Question: So basically I want to create a dialog box that pops up automatically when I open the workbook "Summary.xlsm".
Through this dialog box I want to be able to select a directory pathway for an excel file (.xls).
Then once I submit the dialog box, I want the macro to automatically take "Sheet1" from the selected source and put it into the workbooks as Sheet "A". (I don't care whether this process involves the sheet being renamed to "A" before/after input or whether all the data from Sheet1 is copied into sheet "A" in the target workbook)
Ideally I would like to have a dialog box where I can type in a product type on the left (i.e. "A","B", etc...) and then choose the directory path on the left (i.e. "C:\Users....) with the option of adding additional rows if I get more product types.

I just started teaching myself vbs and I'm on my 3rd day of ever using it so any help would be appreciated. Even bits and pieces of help such as how to create a dialog box to transfer sheets would be beneficial.
What I described is my ideal but more basic system would be fine too. Thanks!!
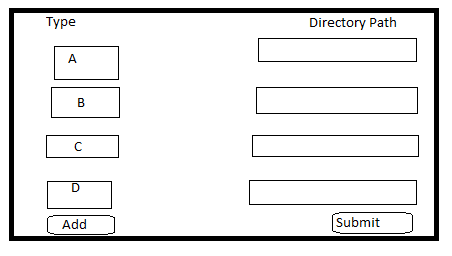
Answer: Basically I see that you need to create a user from. This link should help in creating a user from <URL>.
Your second step is to to identify directory. So add a button in your user form and call this on the click event
'''
Function GetFolder(strPath As String, strTitle As String) As String
Dim fldr As FileDialog
Dim sItem As String
Set fldr = Application.FileDialog(msoFileDialogFolderPicker)
With fldr
.Title = strTitle
.AllowMultiSelect = False
.InitialFileName = strPath
If .Show <> -1 Then GoTo NextCode
sItem = .SelectedItems(1)
End With
NextCode:
GetFolder = sItem
Set fldr = Nothing
End Function
'''
The parameters are the default location (strPath) and the title for the dialogbox
(strTitle). This opens a folder picker to choose the required directory.

To run the code when you open the sheet you can take a look at this link <URL>
Hope this can help you get started.